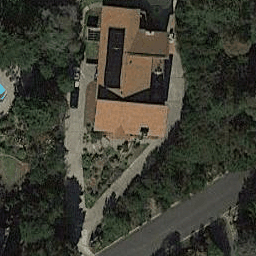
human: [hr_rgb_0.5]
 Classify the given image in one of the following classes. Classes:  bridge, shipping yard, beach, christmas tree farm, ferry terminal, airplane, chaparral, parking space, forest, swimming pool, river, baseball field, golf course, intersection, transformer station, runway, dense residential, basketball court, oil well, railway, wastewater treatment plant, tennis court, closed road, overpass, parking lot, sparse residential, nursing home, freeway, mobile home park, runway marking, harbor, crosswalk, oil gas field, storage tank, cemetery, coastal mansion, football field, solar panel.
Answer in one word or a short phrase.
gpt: sparse residential